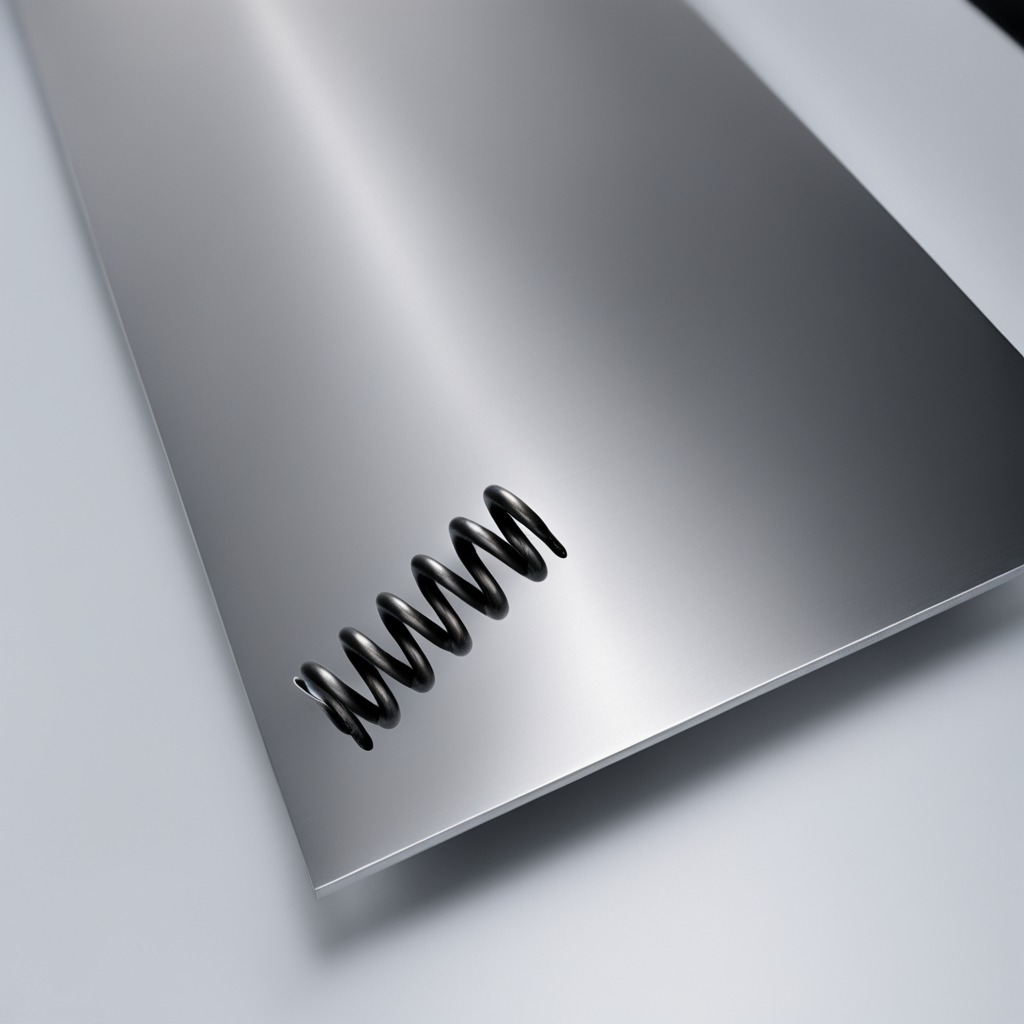
A coiled metal spring is lying on the stainless steel table.